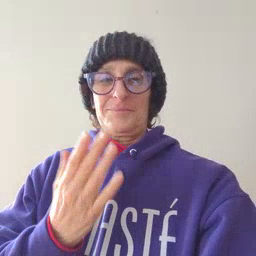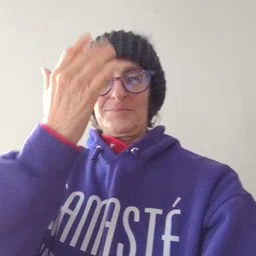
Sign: mitten